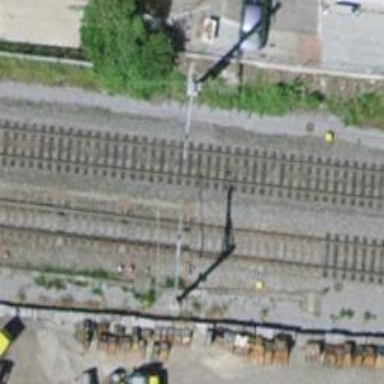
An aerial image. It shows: Railway switch.